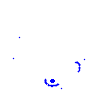
Particle: pion